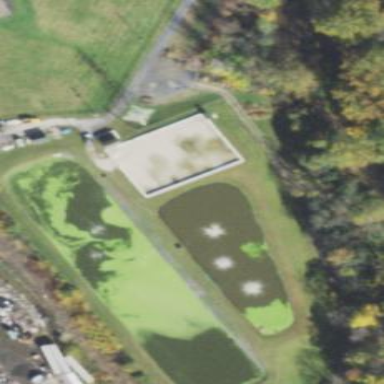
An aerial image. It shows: Image of wastewater.